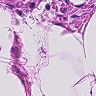
Metastatic tissue present: no